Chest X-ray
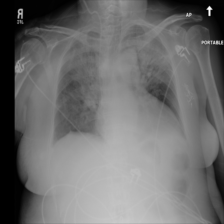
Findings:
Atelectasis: negative
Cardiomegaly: negative
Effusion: negative
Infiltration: positive
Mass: negative
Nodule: negative
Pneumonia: negative
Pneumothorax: negative
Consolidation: negative
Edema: negative
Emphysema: negative
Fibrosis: negative
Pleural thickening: negative
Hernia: negative